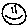
Label: smiley face